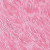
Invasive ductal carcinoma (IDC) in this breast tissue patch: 0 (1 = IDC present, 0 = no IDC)